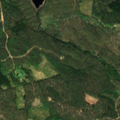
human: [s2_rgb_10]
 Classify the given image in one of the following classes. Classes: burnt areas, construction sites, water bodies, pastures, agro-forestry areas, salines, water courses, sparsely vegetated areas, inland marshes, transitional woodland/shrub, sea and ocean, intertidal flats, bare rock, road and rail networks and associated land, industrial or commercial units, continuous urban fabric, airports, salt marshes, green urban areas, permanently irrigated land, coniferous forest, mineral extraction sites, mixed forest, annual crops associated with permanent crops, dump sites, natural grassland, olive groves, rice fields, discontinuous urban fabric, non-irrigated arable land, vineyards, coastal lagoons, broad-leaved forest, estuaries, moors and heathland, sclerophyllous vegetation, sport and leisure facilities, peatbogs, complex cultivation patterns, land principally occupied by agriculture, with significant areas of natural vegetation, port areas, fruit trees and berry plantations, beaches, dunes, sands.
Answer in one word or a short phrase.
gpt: coniferous forest, mixed forest